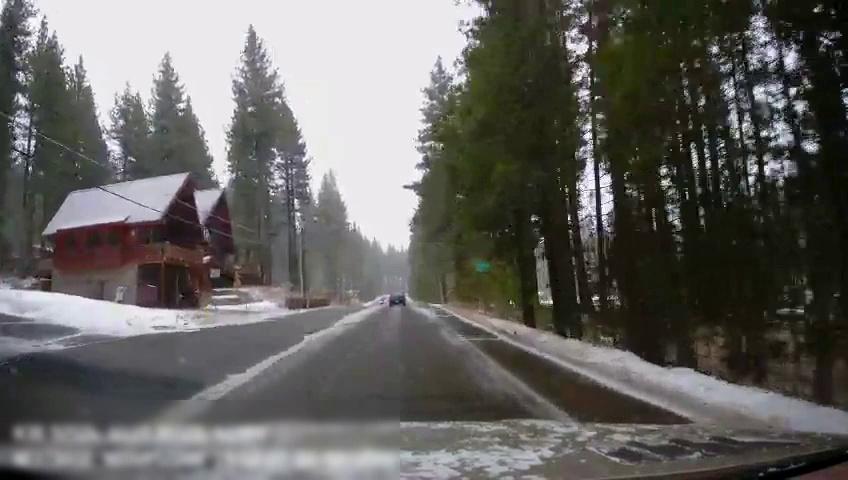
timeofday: Day
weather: Snowy
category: Drivable Space
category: Vehicles | Car
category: Lanes | Opposite Lane
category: Lanes | Opposite Lane
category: Lanes | Opposite Lane
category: Lanes | Current Lane
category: Traffic | Signs